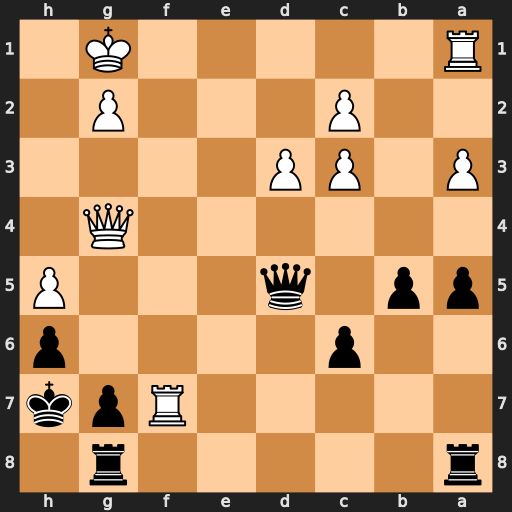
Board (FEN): r5r1/5Rpk/2p4p/pp1q3P/6Q1/P1PP4/2P3P1/R5K1
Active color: b
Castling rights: -
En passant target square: -
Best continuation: Qxf7 Qg6+ Qxg6